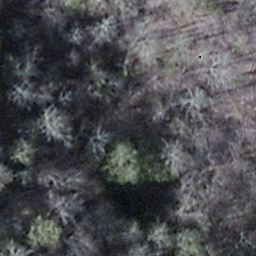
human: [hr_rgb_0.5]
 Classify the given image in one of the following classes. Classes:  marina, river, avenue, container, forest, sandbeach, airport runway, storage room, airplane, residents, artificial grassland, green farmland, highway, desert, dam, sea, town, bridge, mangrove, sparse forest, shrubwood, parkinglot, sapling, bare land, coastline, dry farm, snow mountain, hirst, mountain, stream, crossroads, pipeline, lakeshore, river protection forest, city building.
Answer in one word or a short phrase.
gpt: shrubwood